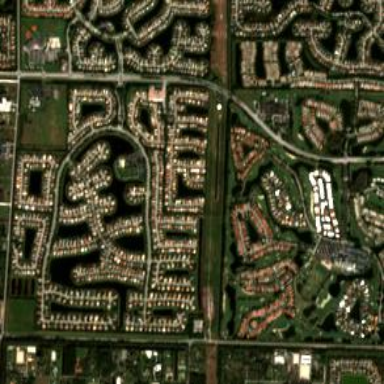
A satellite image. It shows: Gated residential area.